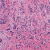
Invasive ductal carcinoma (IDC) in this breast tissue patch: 0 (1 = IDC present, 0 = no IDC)